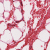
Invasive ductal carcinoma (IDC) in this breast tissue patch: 0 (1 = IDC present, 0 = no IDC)